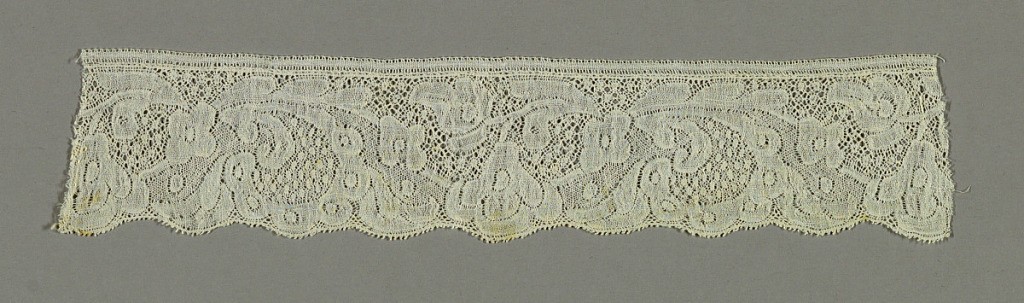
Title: Border fragment
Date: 19th century
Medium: linen Technique: bobbin lace, Binche style with snowflake ground
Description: Border of scrolling leaves and flower heads, details in "fond de neige" or snowflake ground.